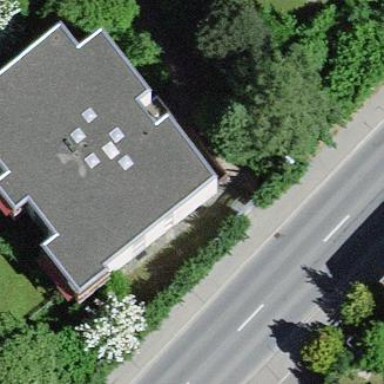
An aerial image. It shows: Residential building with flat roof.